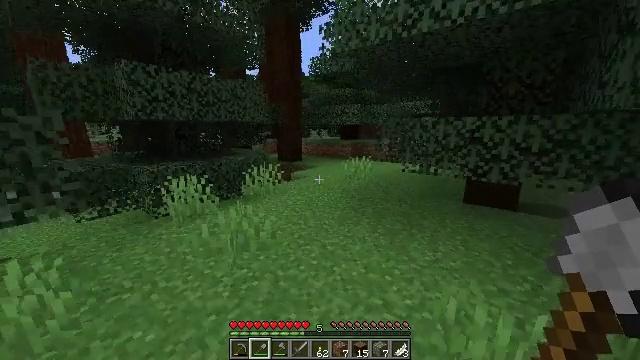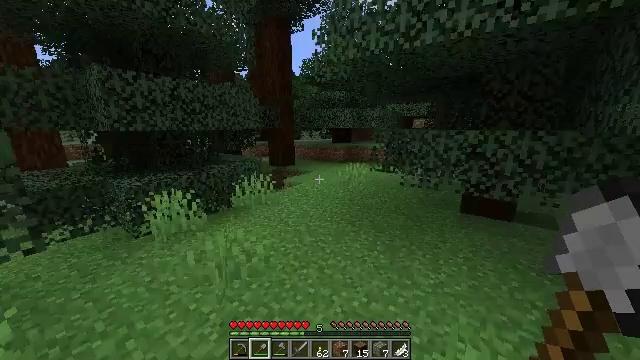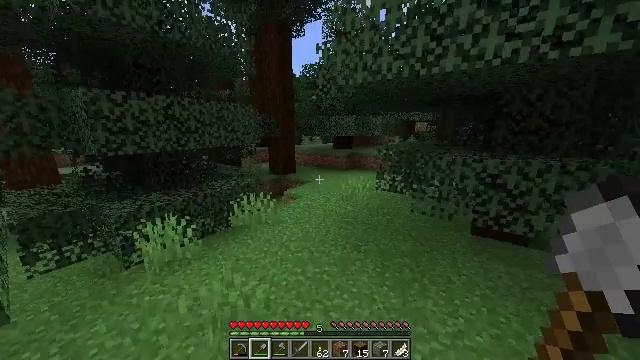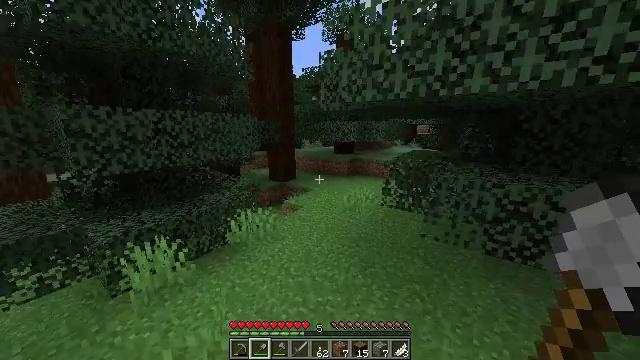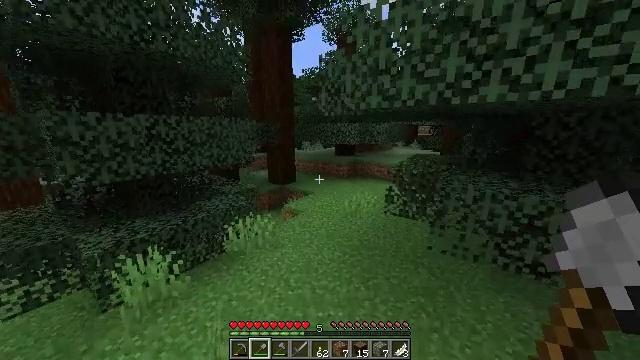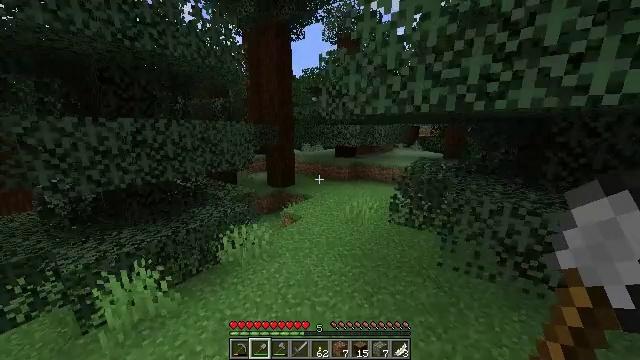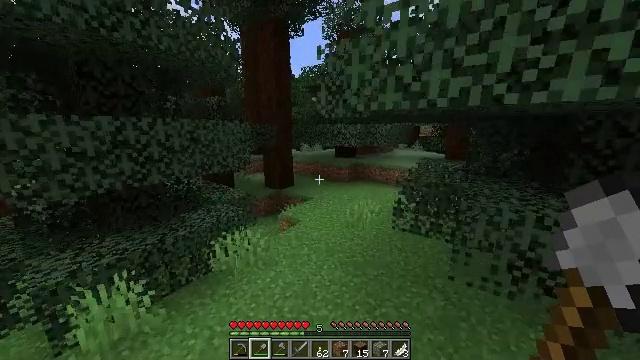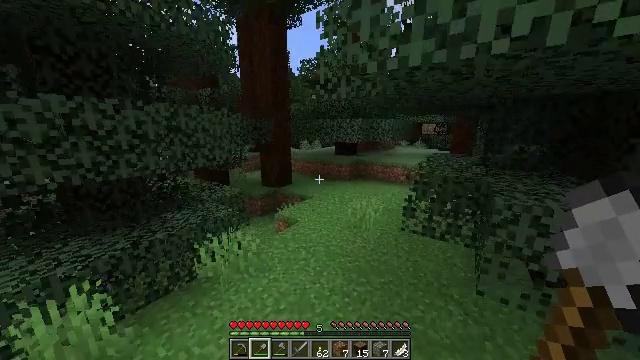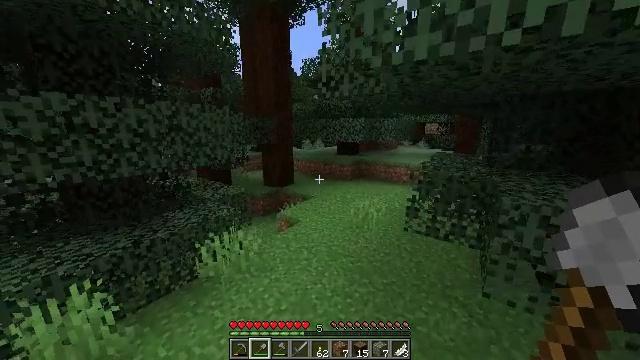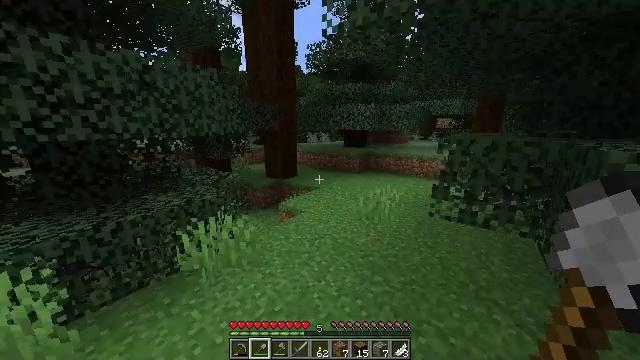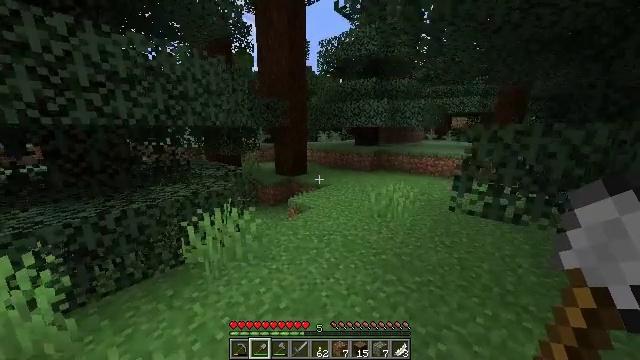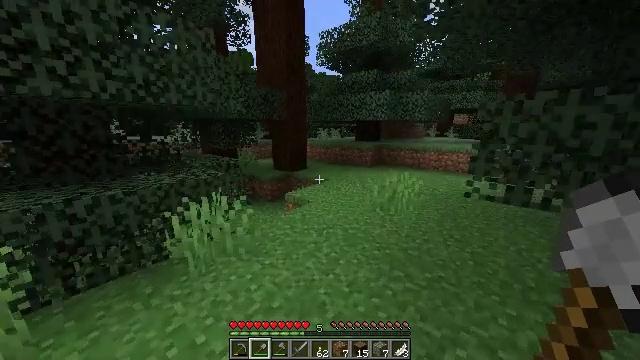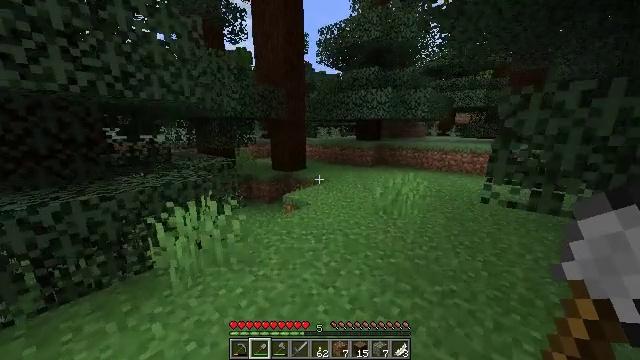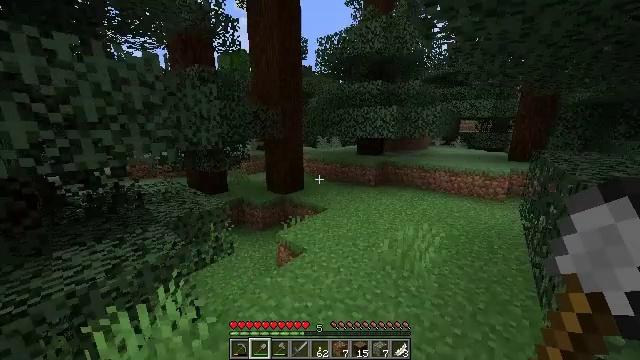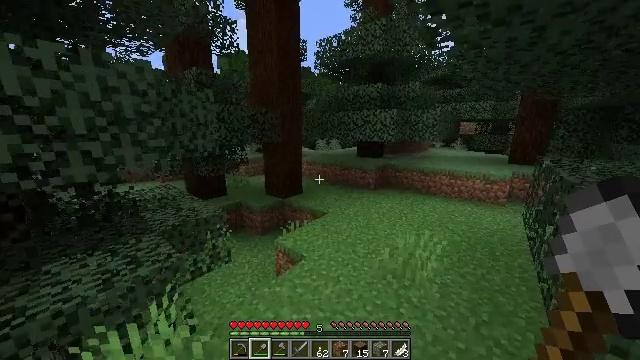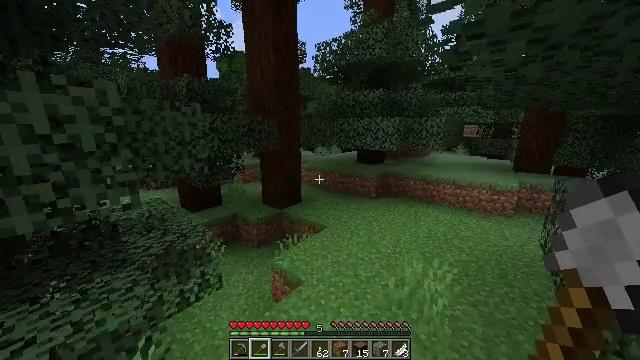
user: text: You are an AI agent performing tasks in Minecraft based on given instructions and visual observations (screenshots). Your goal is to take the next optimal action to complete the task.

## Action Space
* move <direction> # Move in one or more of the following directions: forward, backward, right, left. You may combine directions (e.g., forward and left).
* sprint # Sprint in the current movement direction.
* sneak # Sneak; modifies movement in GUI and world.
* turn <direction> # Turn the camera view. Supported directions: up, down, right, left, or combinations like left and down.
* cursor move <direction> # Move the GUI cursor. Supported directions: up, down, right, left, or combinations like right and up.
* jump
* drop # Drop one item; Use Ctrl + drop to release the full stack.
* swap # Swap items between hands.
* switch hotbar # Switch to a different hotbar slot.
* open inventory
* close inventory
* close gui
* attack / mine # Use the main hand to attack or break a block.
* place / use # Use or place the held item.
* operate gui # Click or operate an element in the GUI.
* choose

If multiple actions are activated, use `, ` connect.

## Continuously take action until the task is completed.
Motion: motion action
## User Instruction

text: Gather spruce leaves to collect foliage.
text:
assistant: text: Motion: move forward and move right, sprint, turn right, jump
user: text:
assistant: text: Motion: move forward and move right, sprint, jump
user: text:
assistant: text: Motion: move forward and move right, sprint, jump
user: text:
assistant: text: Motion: move forward and move right, sprint, jump
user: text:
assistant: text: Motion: move forward and move right, sprint, jump
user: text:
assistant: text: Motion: move forward, sprint, jump
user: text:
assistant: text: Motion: move forward, sprint, jump
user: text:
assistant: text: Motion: move forward, sprint, jump
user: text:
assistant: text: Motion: move forward, sprint, turn left, jump
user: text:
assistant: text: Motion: move forward, sprint, turn left, jump
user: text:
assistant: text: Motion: move forward, sprint, jump
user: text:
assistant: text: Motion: move forward, sprint, jump
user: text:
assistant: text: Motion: move forward, sprint, jump
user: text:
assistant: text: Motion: move forward, sprint, jump
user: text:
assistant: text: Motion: move forward, sprint, jump
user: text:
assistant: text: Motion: move forward, sprint, jump
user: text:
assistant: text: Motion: move forward, sprint, turn left, jump
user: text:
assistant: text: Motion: move forward, sprint, turn left, jump
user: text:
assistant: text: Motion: move forward, sprint, turn left, jump
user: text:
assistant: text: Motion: move forward, sprint, turn left, jump
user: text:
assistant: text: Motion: move forward and move right, sprint, turn left, jump
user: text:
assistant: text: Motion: move forward and move right, sprint, turn left, jump
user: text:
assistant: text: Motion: move forward and move right, sprint, turn left, jump
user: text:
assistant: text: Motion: move forward and move right, sprint, turn left, jump
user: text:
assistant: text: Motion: move forward and move right, sprint, turn left, jump
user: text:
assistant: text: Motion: move forward, sprint, turn left, jump
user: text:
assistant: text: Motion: move forward and move left, sprint, turn left
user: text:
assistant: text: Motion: move forward and move left, sprint, turn left
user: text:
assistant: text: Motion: move forward and move left, sprint
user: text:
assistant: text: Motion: move forward and move left, sprint